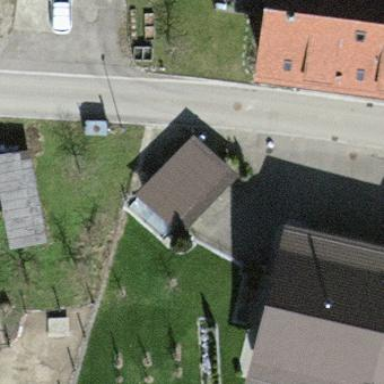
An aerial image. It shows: Garage.